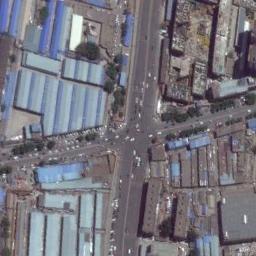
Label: intersection